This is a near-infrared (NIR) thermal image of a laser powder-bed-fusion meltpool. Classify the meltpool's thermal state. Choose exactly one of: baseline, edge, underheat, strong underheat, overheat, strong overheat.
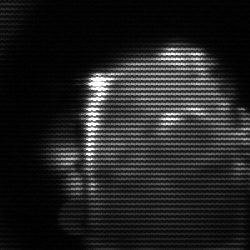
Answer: baseline